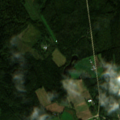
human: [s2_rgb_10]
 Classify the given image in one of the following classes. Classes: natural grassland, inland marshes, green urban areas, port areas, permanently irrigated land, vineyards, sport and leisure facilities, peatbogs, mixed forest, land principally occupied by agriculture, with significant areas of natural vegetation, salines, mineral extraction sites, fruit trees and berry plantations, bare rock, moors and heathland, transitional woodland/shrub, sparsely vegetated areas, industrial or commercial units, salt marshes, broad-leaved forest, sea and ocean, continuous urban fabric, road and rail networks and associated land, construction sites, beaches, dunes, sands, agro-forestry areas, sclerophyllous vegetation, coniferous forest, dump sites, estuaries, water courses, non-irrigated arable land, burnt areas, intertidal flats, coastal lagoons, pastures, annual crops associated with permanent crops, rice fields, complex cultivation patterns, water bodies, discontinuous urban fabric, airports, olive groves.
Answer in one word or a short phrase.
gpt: land principally occupied by agriculture, with significant areas of natural vegetation, mixed forest